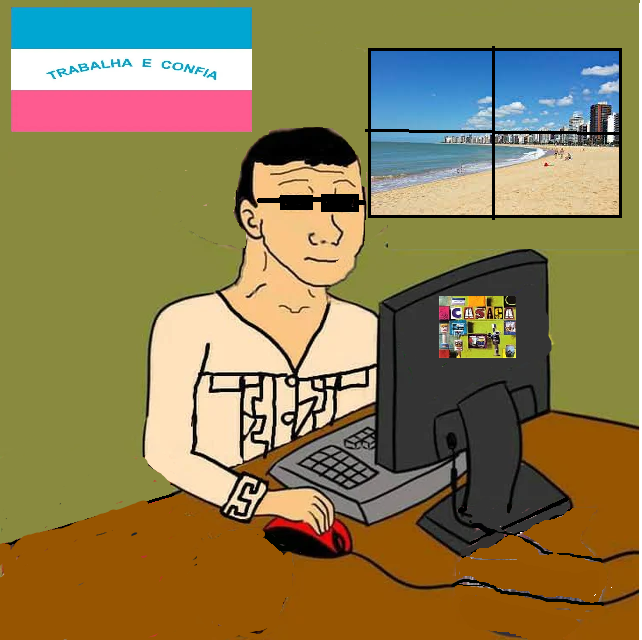
Label: 5_Wojak_with_Background